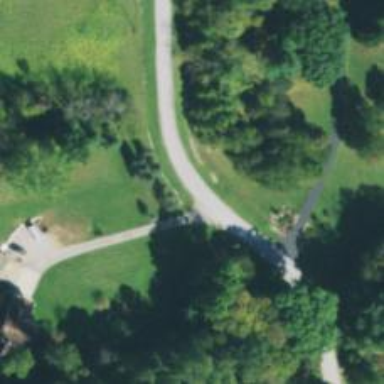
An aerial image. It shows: Unclassified road.